Question: I'm tearing my hair apart here. Does anyone know how i can get a div to fill the screen both horizontal and vertical? I can make it fill it horizontal but it just refuses to fill vertical unless a specify the width in pixels. What am I doing wrong?
This is what I want to accomplish, without have to scroll to get the bottom-padding:

Thank you!
HTML:
'''
<div id="main">
<div class="main_content"></div>
</div>
'''
CSS:
'''
#main {
margin-left:auto;
margin-right:auto;
height:100%;
width:auto;
padding-left:40px;
padding-right:40px;
padding-top:40px;
padding-bottom:40px;
}
.main_content {
width:auto;
height:100%;
background:#fff;
}
'''
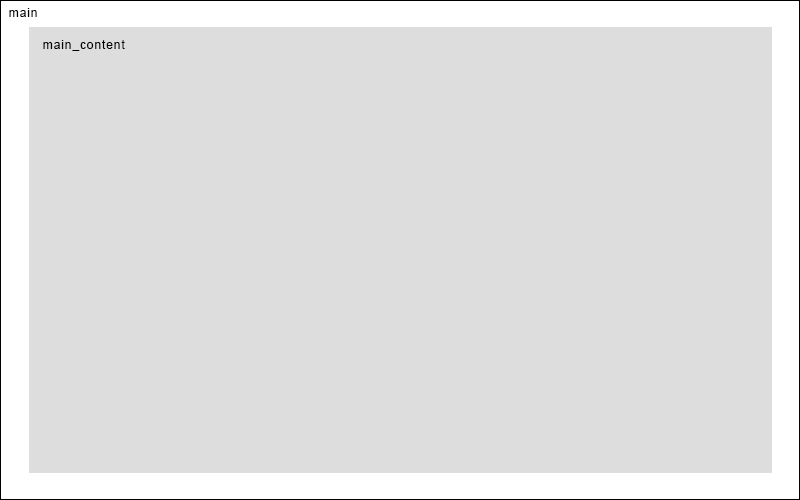
Answer: When you set a percentage height it is related to its container, that must have an explicit height. If you set height: auto, the container will take the height of its content. The parent of the div must have an explicit height property, you can set in 'px' or in 'em'. You can also set in 'vh'